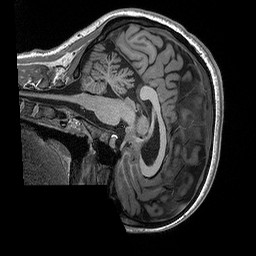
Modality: T1w
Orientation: sagittal
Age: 25
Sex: female
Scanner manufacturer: siemens
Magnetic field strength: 3 T
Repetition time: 2.3 s
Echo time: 0.00298 s